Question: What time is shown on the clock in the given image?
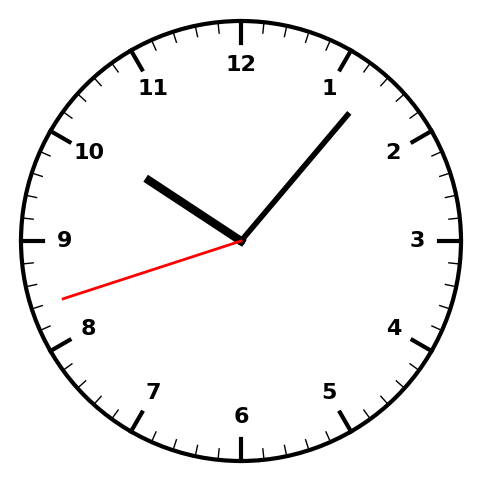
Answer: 10:06:42